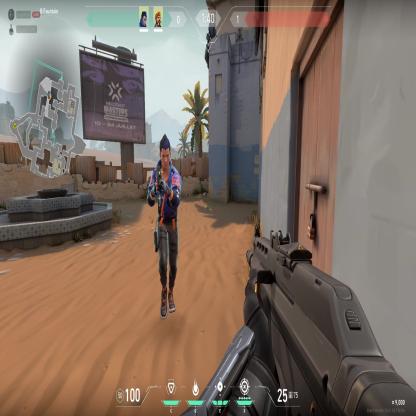
Label: teammate